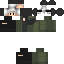
A male human skin with medium skin, wearing brown long hair dressed in a blue hoodie and black pants, featuring a closed mouth.